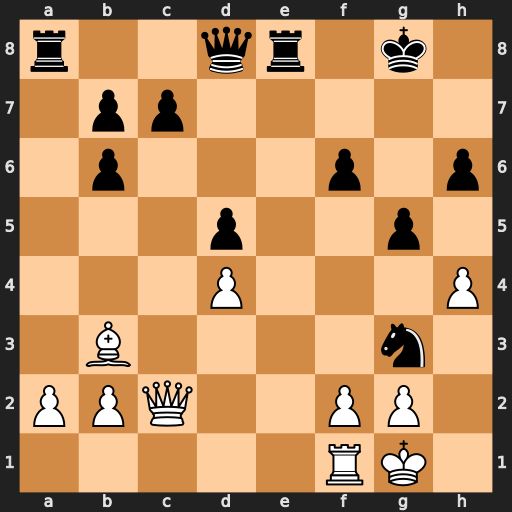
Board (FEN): r2qr1k1/1pp5/1p3p1p/3p2p1/3P3P/1B4n1/PPQ2PP1/5RK1
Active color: w
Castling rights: -
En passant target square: -
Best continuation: Qg6+ Kf8 fxg3 Re6 Qh7